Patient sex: M
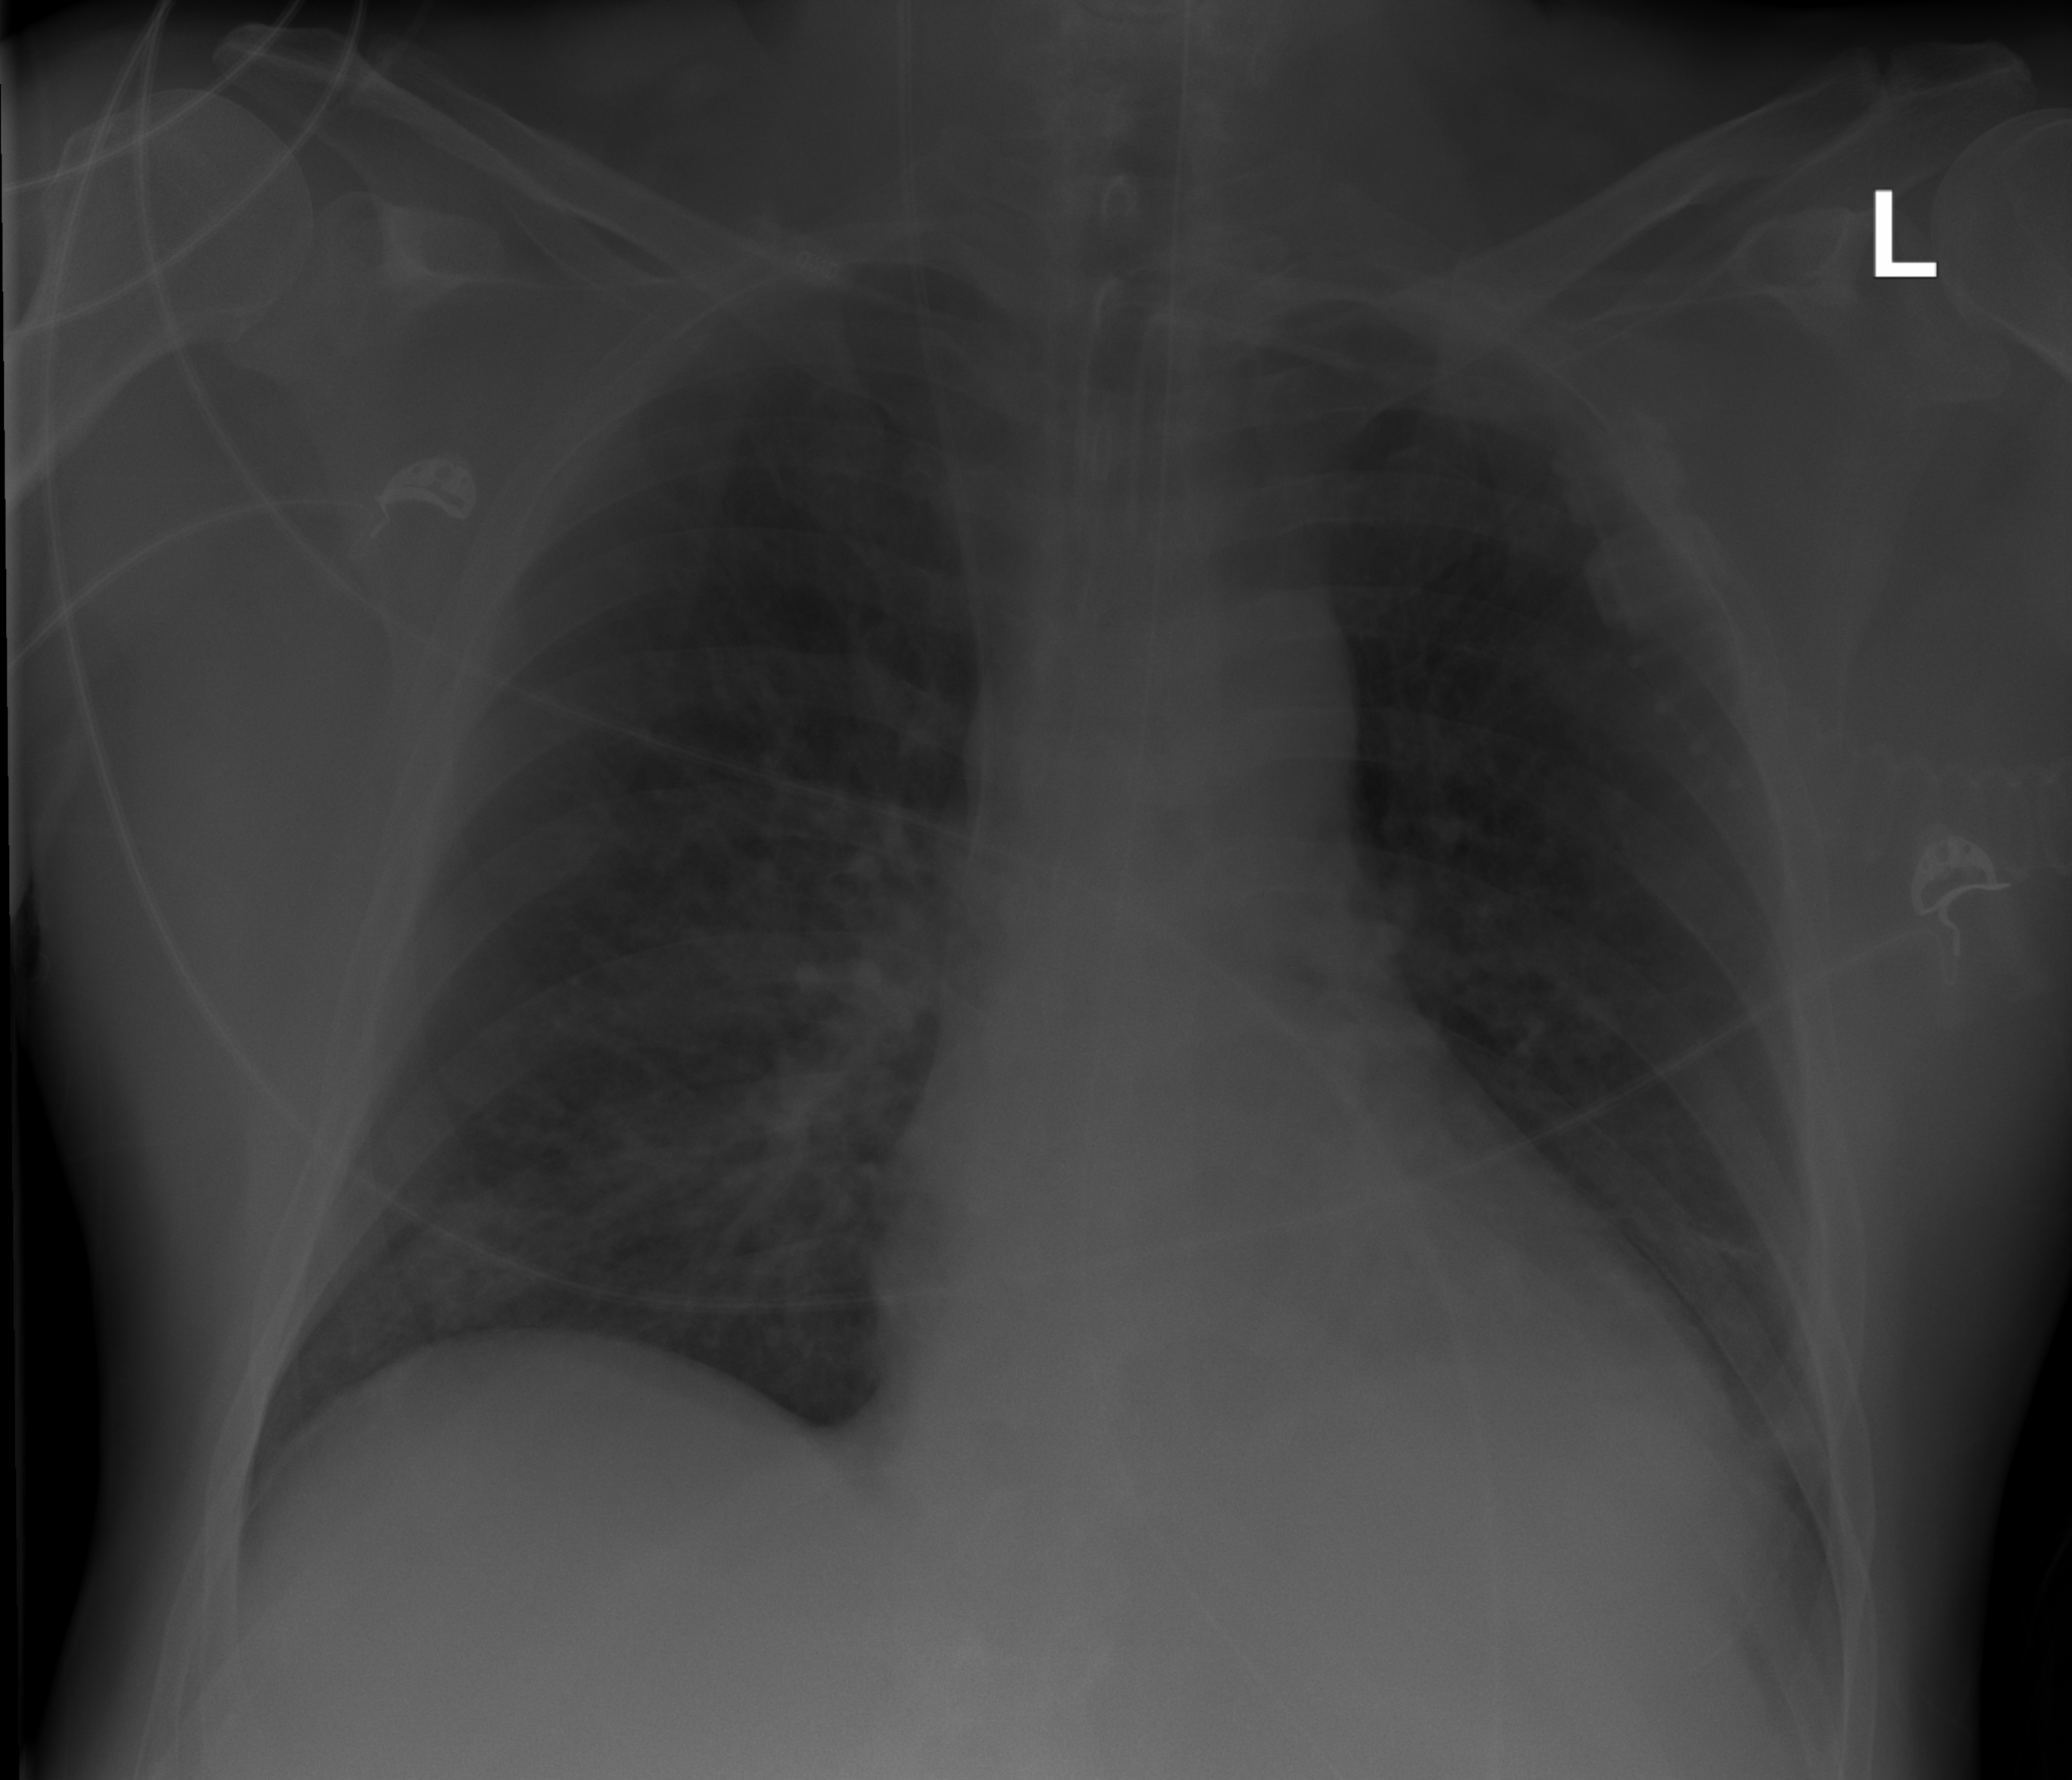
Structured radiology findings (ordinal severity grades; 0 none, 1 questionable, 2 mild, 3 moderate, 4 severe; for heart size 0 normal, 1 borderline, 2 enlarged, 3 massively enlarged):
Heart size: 2
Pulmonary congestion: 2
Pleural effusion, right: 0
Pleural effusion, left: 2
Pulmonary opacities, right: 1
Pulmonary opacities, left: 1
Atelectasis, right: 0
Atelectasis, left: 1